Question: I must include jQuery in a page using code:
'''
if (typeof window.jQuery === "undefined") {
document.write('<script type="text/javascript" src="http://code.jquery.com/jquery-latest.min.js"><\/script>');
if (typeof Prototype !== "undefined") {
document.write('<script>jQuery.noConflict();<\/script>');
}
}
'''
But then if I try to use jQuery, Firebug logs "jQuery undefined".
'''
jQuery(document).ready(function() {
//
});
'''
but jquery is correctly loaded

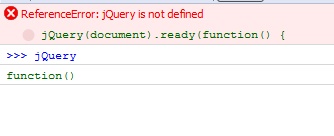
Answer: I would suggest against using document.write, use dom manipulation.
'''
if (typeof window.jQuery === "undefined") {
var script = document.createElement('script');
script.onload = function(){
if (typeof Prototype !== "undefined") {
jQuery.noConflict();
}
}
script.src = 'http://code.jquery.com/jquery-latest.min.js';
document.getElementsByTagName('head')[0].appendChild(script);
}
'''
<URL>